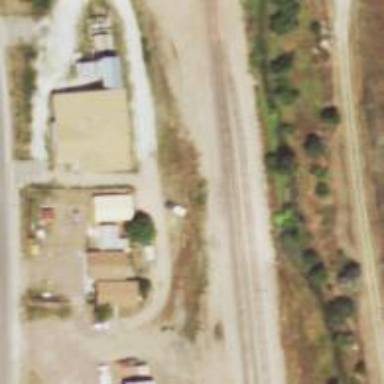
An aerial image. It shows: Railway siding with rails.